Question: I have worked in Xcode , It brings the news from a database In TableView , But News comes scattered , So that the first news table up to the top, and the new story comes down to the bottom .
This picture, explain what is meant

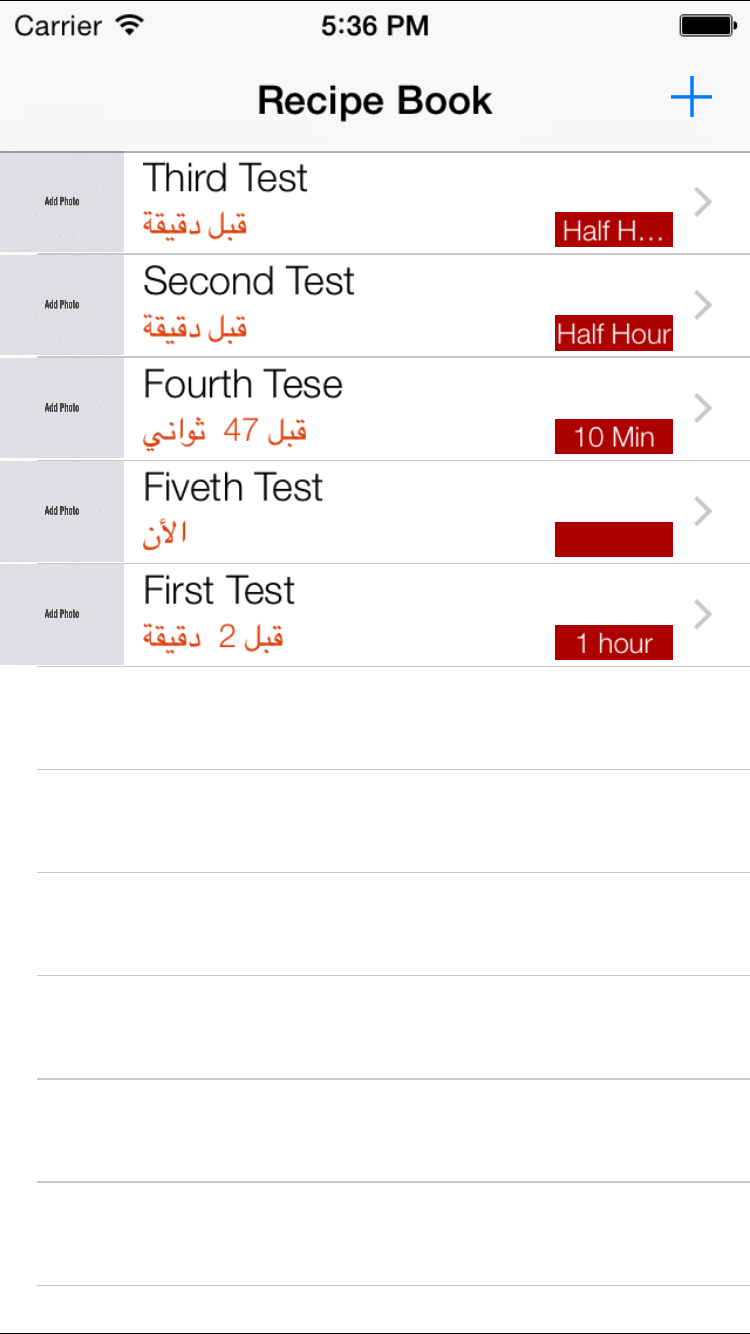
Answer: You can sort directly inside your iOS Parse query (or if you use Parse butt code, in my butt code).
e.g.
'''
[query orderByAscending:@"timestamp"]; // or dateCreated, dateUpdated, etc
'''
More on <URL>